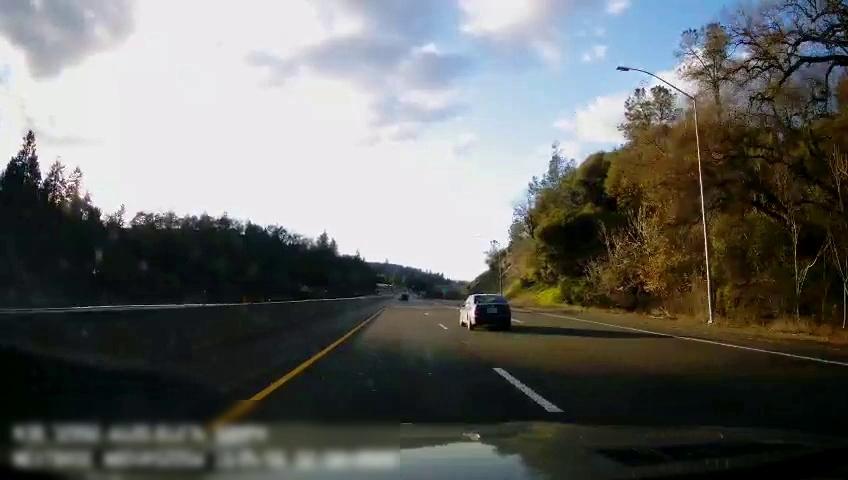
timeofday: Day
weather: Sunny
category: Drivable Space
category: Vehicles | Car
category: Lanes | Current Lane
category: Lanes | Alternate Lane
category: Lanes | Alternate Lane
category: Lanes | Current Lane